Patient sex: F
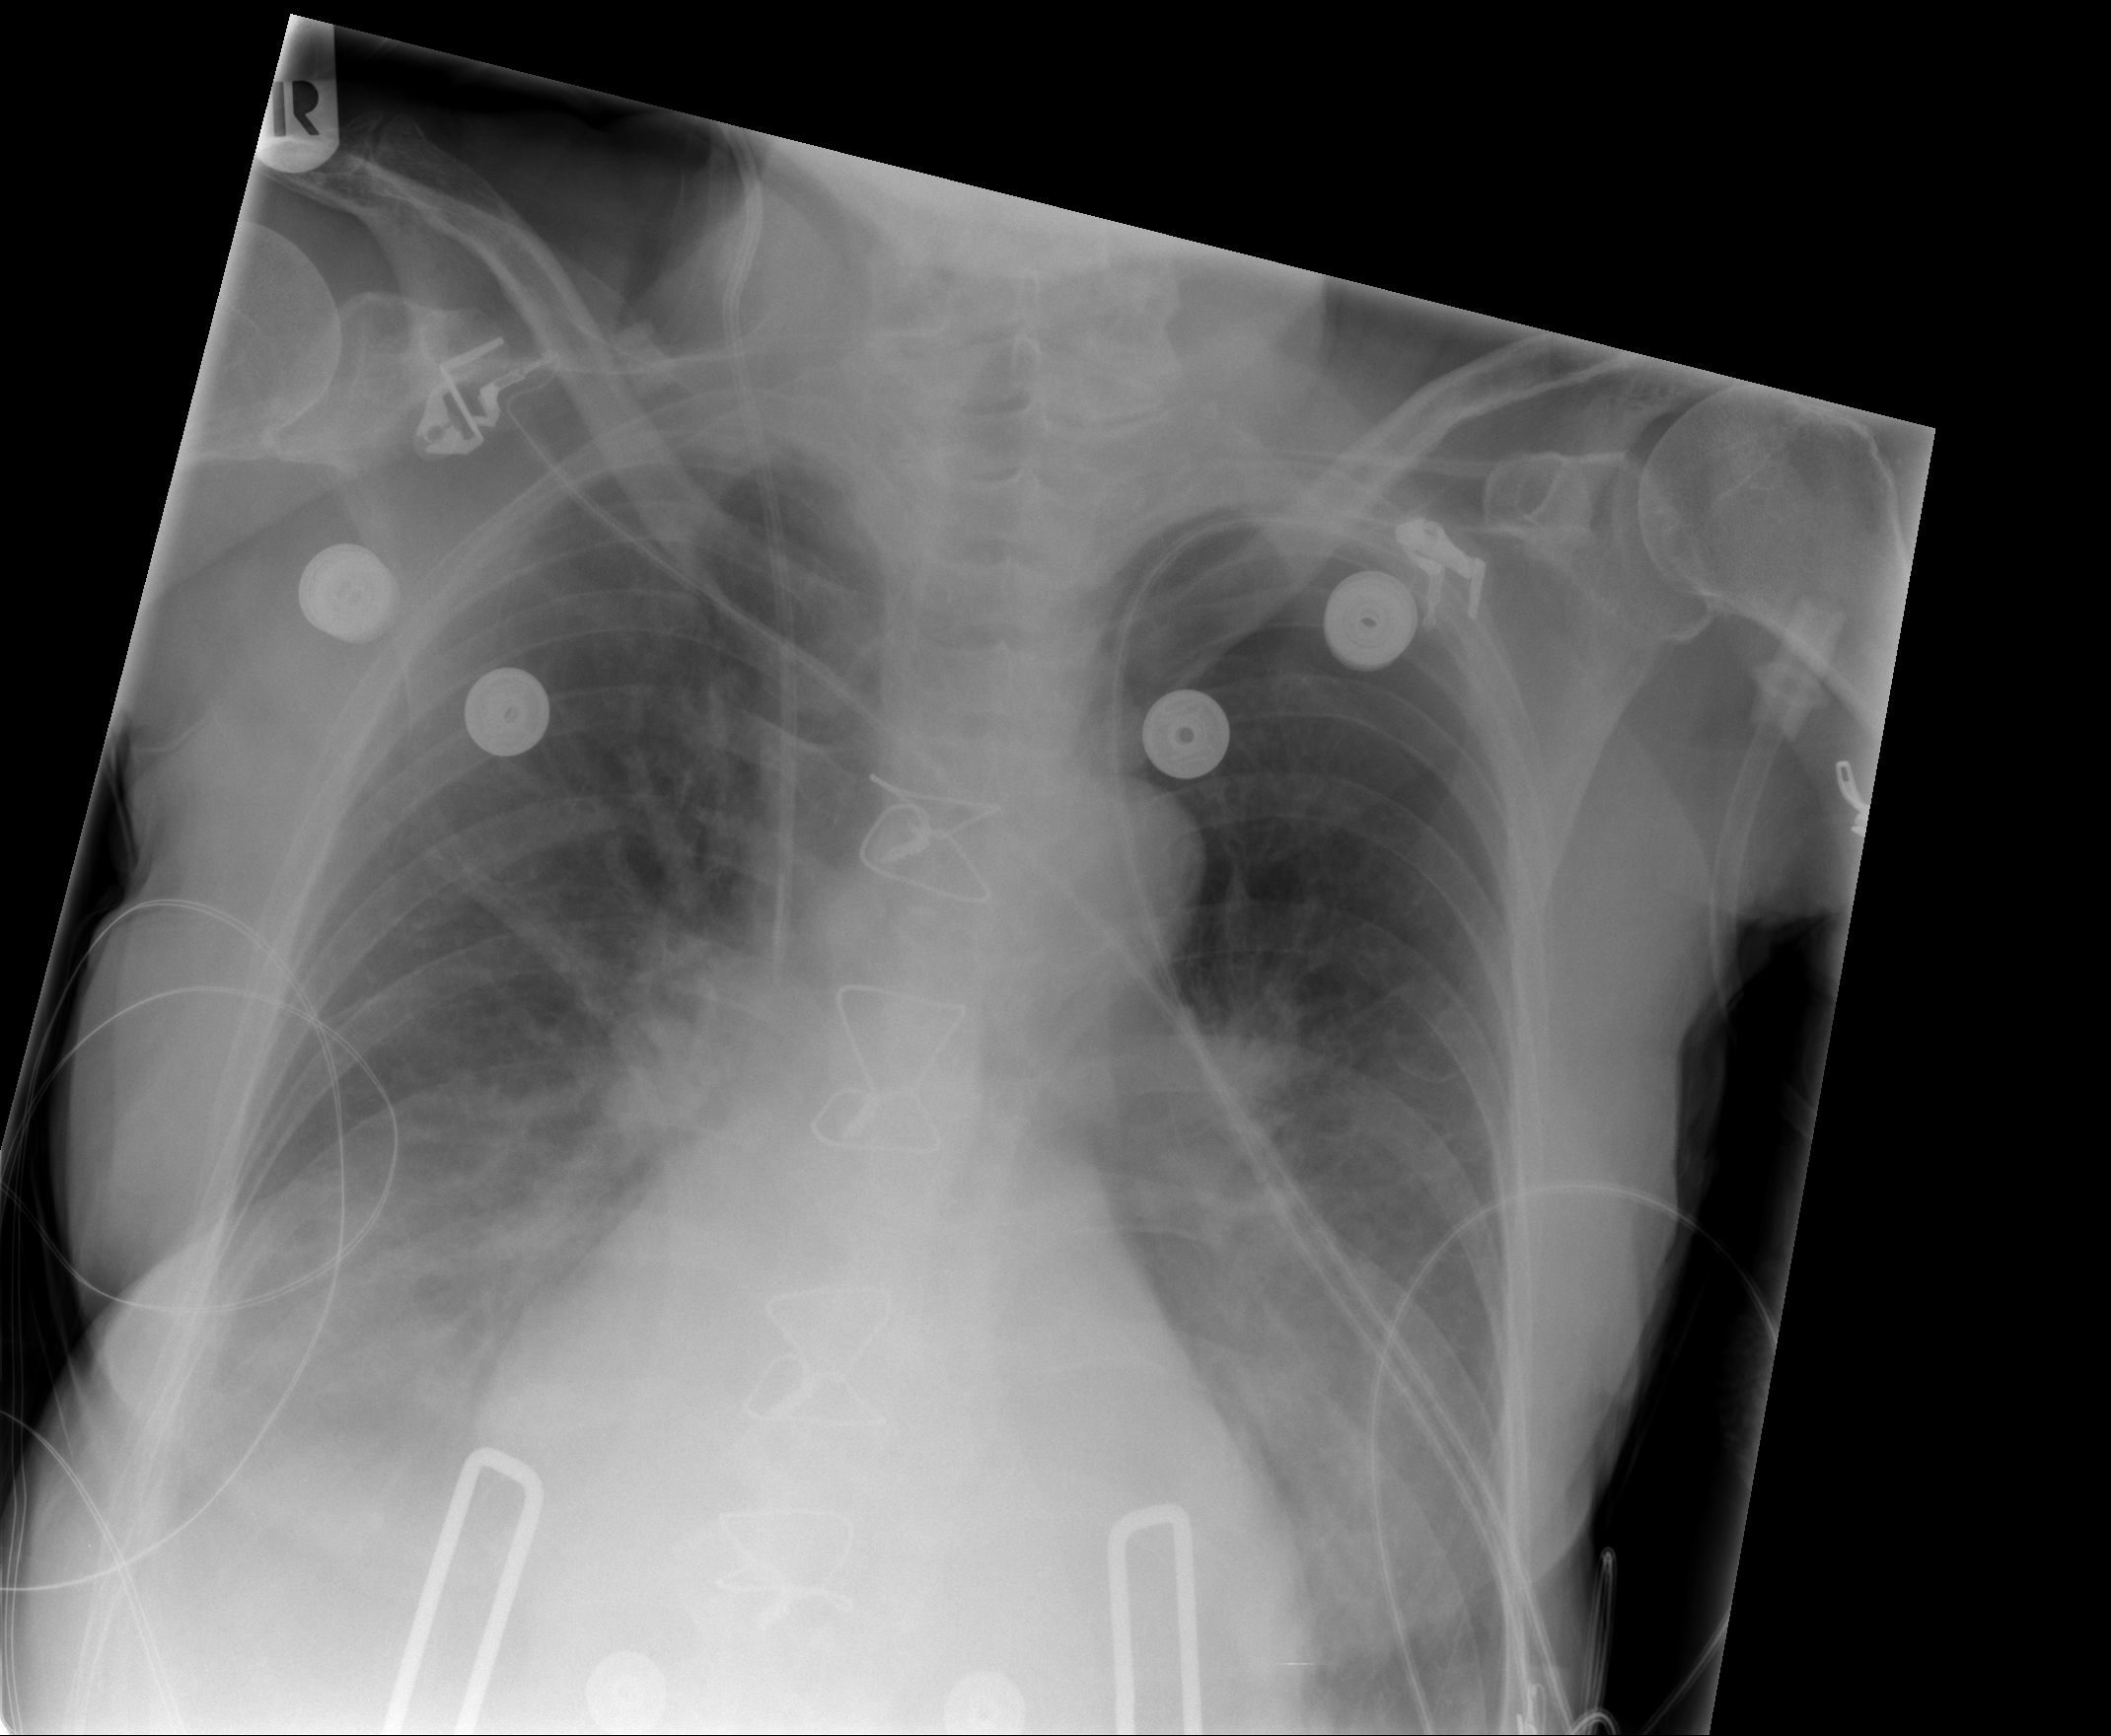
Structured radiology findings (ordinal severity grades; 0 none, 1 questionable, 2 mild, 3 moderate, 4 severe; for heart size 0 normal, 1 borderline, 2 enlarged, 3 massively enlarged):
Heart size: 1
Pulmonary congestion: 0
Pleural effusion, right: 1
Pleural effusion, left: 0
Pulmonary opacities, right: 1
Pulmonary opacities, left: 0
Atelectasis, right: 2
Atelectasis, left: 2